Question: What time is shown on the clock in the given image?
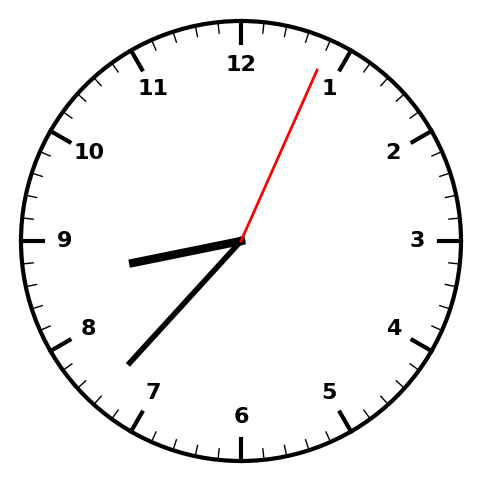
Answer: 08:37:04